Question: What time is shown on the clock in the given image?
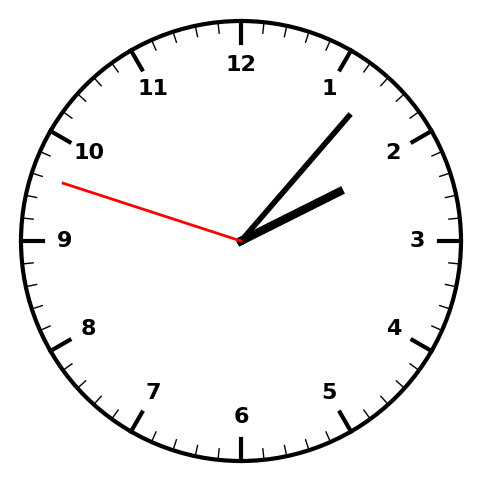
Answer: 02:06:48